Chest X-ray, PA view. Patient: 57 years old, sex F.
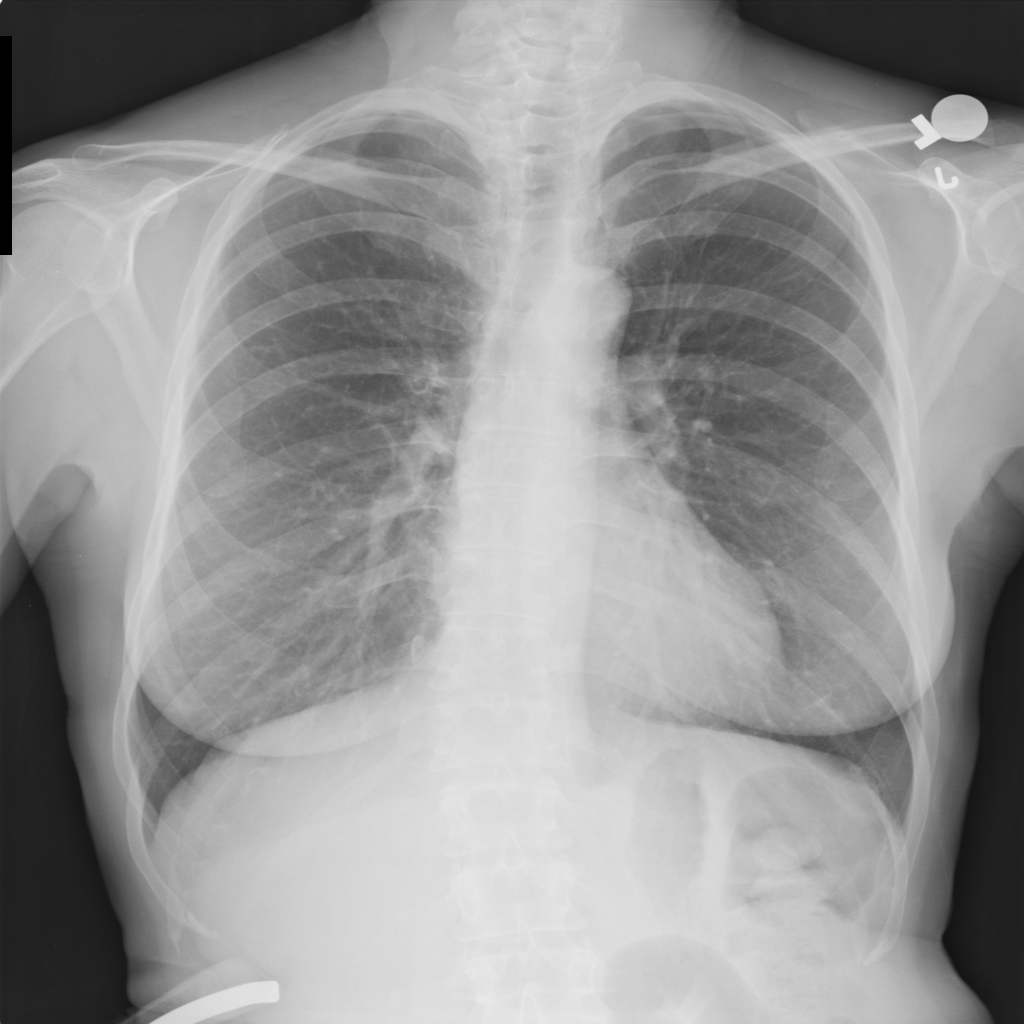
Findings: No Finding